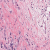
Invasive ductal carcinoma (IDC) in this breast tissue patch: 1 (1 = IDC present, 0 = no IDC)